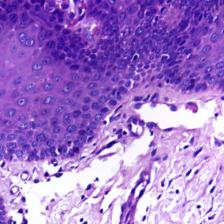
Diagnosis: Normal